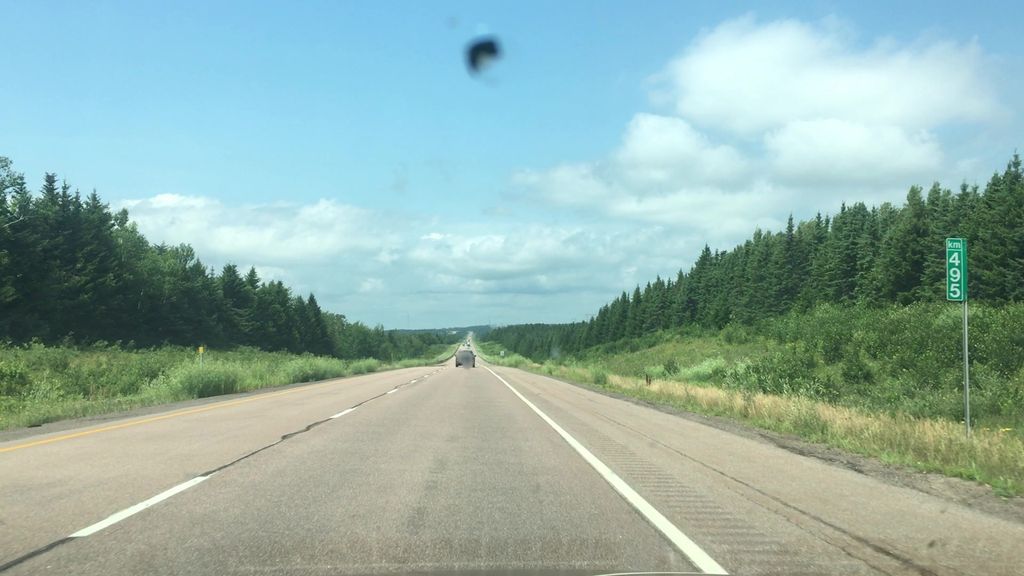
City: charlottetown